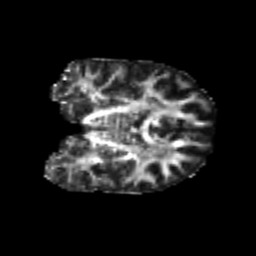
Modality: FA
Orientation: coronal
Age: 20
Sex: female
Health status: healthy
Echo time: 0.074 s